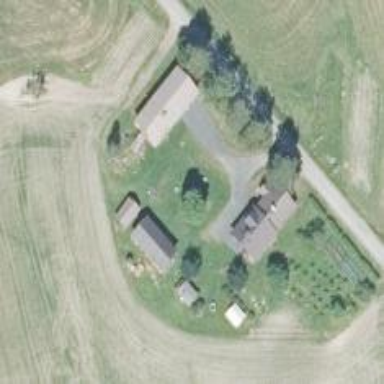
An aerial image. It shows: Farmyard area.